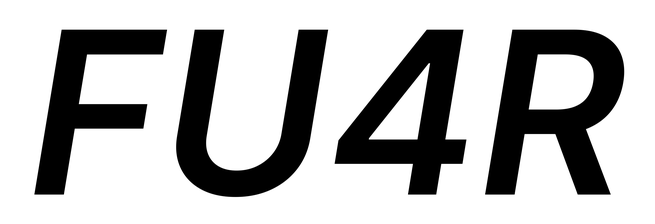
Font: Inter-Italic_SemiBold_Italic